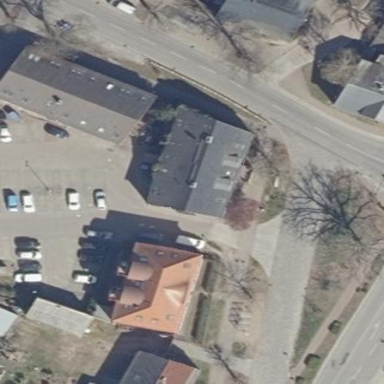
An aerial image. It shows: Building that houses veterinary clinic.